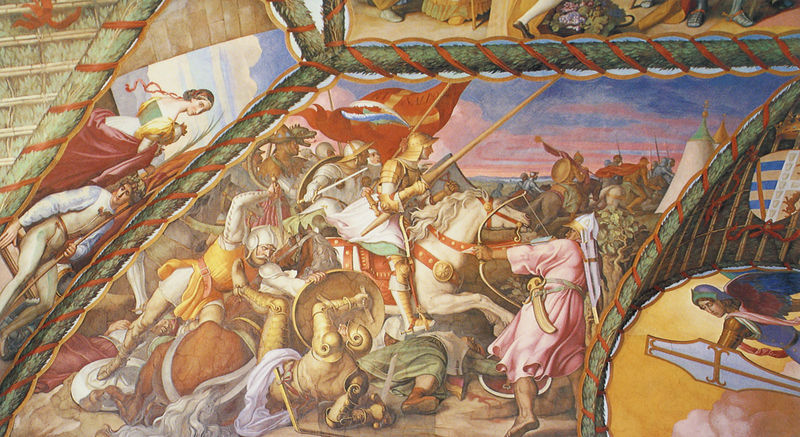
Titel: Der Ariost - Saal
Künstler: Julius Schnorr von Carolsfeld
Standort: Rom, Casino Massimo (EU - I - Latium)
Schlagwörter: blau, gemälde, himmel, kampf, meer, weiß, wolken, gelb, grün, braun, bunt, fenster, frau, schwarz, rose, rot, malerei, rock, band, tot, öl, kirche, girlande, renaissance, rosa, pferd, pferde, reiter, reiten, reiterin, ritt, schiff, bogen, fahne, flagge, farbe, krieg, schlacht, lanze, soldaten, wandmalerei, scheide, schild, kreuz, schwert, uniform, helm, ritter, kämpfen, rüstung, wappen, helme, mittelalter, kapelle, johanna, orleans, deckengemälde, fresko, pfeil, schlachtfeld, zelt, zelte, gefecht, kreuzritter, drachenkopf, muslime, kapell